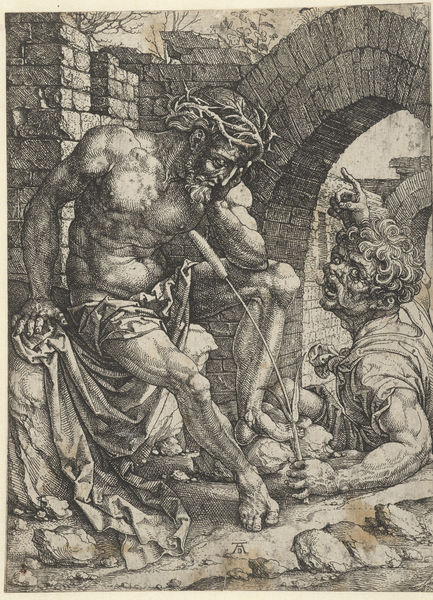
Titel: Christus op de koude steen
Künstler: Jan Gossaert
Standort: Amsterdam
Institution: Rijksmuseum
Schlagwörter: mann, nackt, sitzen, männer, zeichnung, tuch, schilf, haare, krone, locken, bogen, mauer, backstein, muskeln, ruine, schwarz-weiß, stich, jesus, leiden, dürer, kupferstich, heiland, dornenkrone, albrecht, albrecht dürer, passion